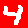
Digit: 4